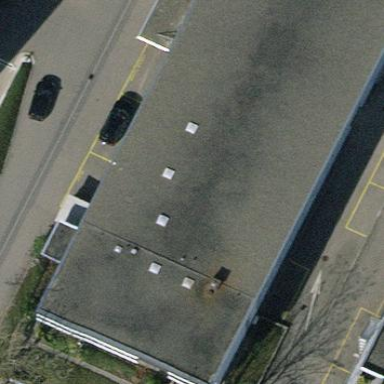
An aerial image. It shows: Office building with flat roof.